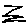
Label: zigzag